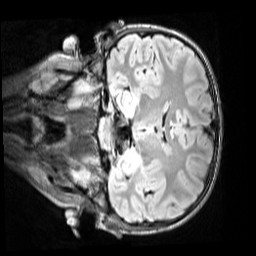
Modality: FLAIR
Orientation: coronal
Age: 11
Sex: male
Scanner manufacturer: siemens
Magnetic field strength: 3 T
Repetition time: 5 s
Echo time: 0.388 s